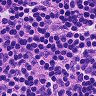
Metastatic tissue present: no